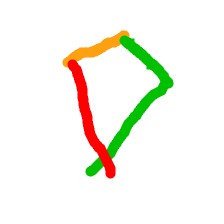
Shape: kite